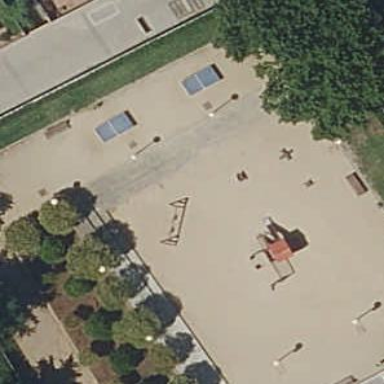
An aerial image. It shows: Playground area for leisure land.